Question: Fiddle - <URL>

I've been working on a website designer for my tablet and it's almost ready for release, but I have one problem.
You see while I'm adjusting the style properties to get a nice visual style by default the browser adds those css modifications of the element to a style attribute. Which I'm sure most of you are aware of.
I'm trying to only show the children of the 'div.canves' elements, without the style tag, but without having it affect the view of 'div.canves'.
Any help is greatly appreciated.
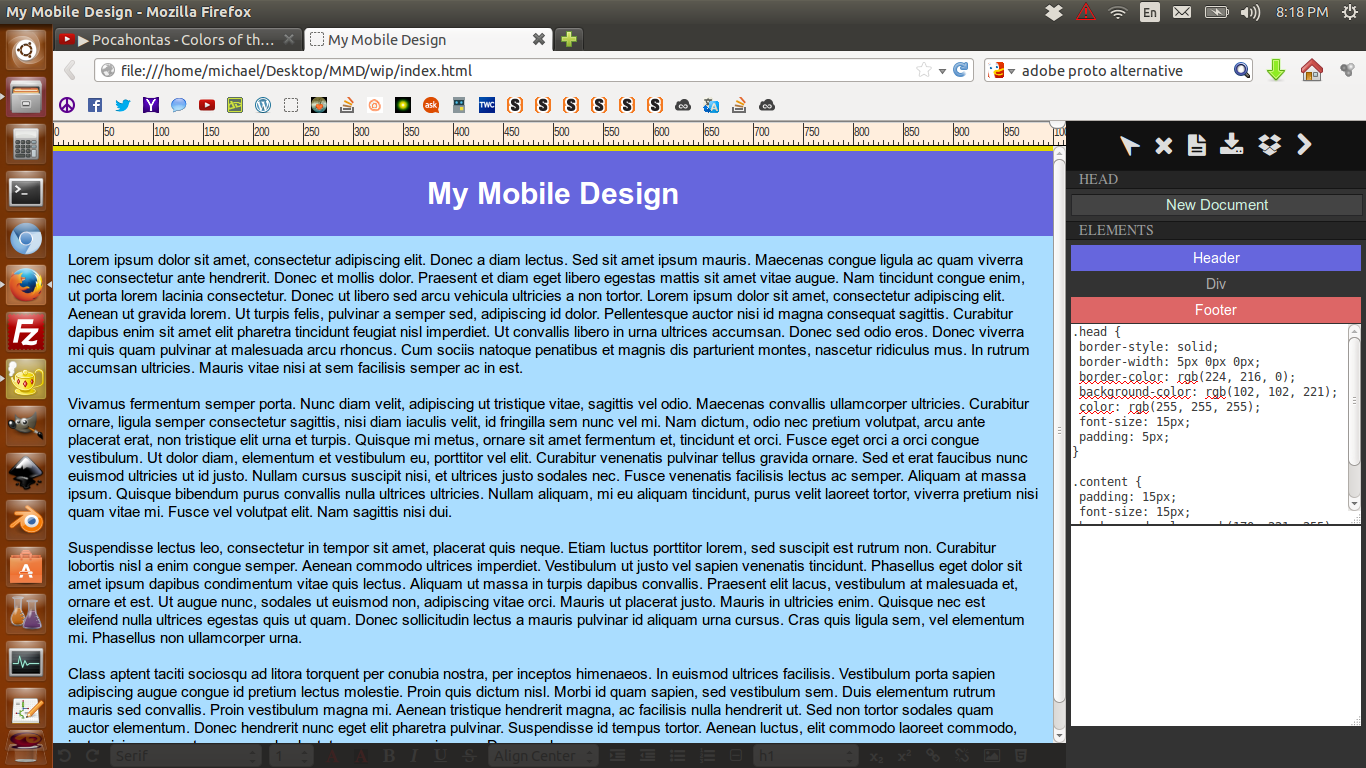
Answer: I got this to work by mirroring the '.canves' html to a separate div's html and removing the styles in there. This way it doesn't remove the styles inside of the elements of '.canves' which is working perfectly for me.
'''
$(".open-save-dialog").on('click', function() {
$(".yourhtml").html($(".canves").html());
$(".yourhtml *").removeAttr('style');
$(".html-sheet").val($(".yourhtml").html().replace(/>/g,'>
').replace(/</g,'
<'));
$('.mirror-title').text( $('.website-title').val() );
$(".mirror-css").text( $('.css-sheet').val() );
$(".mirror-html").text( $(".html-sheet").val() );
$('#code').val( $('.mirror-code').text() );
saveTextAsHTML();
return false;
});
'''